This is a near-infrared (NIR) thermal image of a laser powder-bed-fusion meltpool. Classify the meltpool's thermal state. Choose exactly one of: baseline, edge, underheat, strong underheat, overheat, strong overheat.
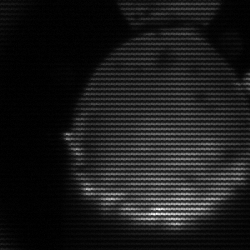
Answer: edge